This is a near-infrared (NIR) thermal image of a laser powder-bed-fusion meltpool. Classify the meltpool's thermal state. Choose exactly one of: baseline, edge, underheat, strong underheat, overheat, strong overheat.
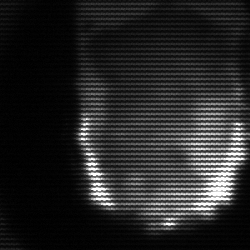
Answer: baseline